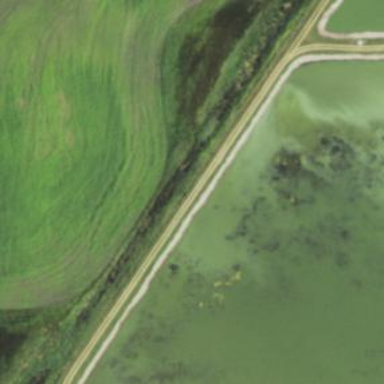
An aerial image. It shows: Wastewater basin.